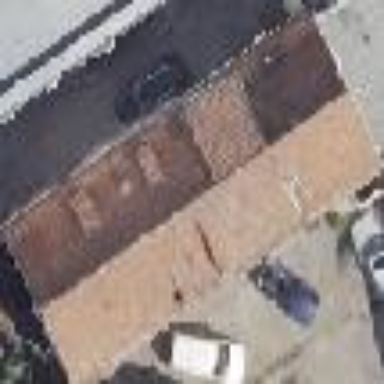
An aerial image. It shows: Commercial building with gabled roof.